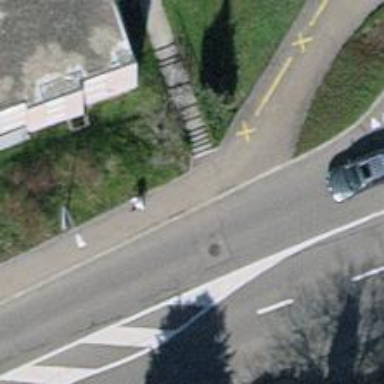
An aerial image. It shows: Sidewalk along the footway.